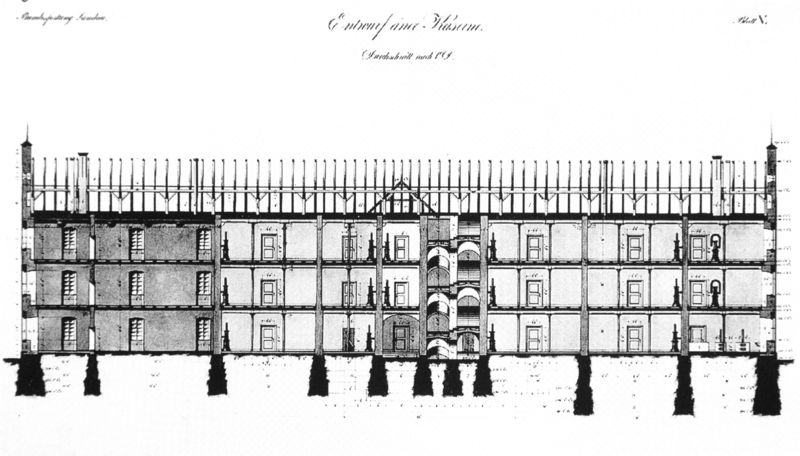
Titel: Kriegsspital Bundesfestung Landau, Schnitt
Standort: München
Institution: Bayerisches Hauptstaatsarchiv, Kriegsarchiv
Schlagwörter: flügel, wasser, weiß, bäume, dreieck, fenster, grau, holz, pfeiler, schwarz, skizze, stützen, säulen, tür, zeichnung, zimmer, dach, gebäude, haus, zaun, wand, architektur, sockel, stein, erde, pfähle, büsche, boden, blatt, front, brunnen, kamine, schornstein, schrift, papier, ansicht, fassade, perspektive, türen, studie, giebel, mauer, graphik, türe, brand, querformat, treppe, treppen, aufgang, balken, gestell, podest, anbau, bögen, wände, eingang, gang, wohnhaus, untergrund, stockwerk, wirbel, schnitt, schwarz-weiss, radierung, titel, text, beschriftung, dachstuhl, flur, räume, entwurf, grundierung, dreiecksgiebel, frontalansicht, mauern, struktur, treppenhaus, konstruktion, sparren, etagen, gaube, geschosse, plan, kasetten, öfen, schemen, stockwerke, querschnitt, bau, böden, dachboden, geschoss, dachbalken, gebälk, kaserne, riss, grundriss, aufriss, architekturzeichnung, maßstab, architekt, gänge, fundament, statik, durchschnitt, längsschnitt, erdgeschoss, gliederung, drei etagen, aussenwand, maße, fundamente, architekturplan, brandwand, rohre, arscitektur, dachgestell, dachspitz, fehlböden, flure, planzeichnung, trennwände, dachstock, 3, wohnungsbauentwurf, außentreppenhaus, bauobjekt, klosterruine plan, unscharfes bild